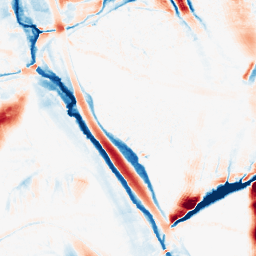
Category: morphological
Decomposition family: morphological_ellipse
Decomposition parameters: operation: average
width: 20
height: 50
Upsampling method: cubic_mitchell
Upsampling parameters: scale: 8
Upsampling scale: 8